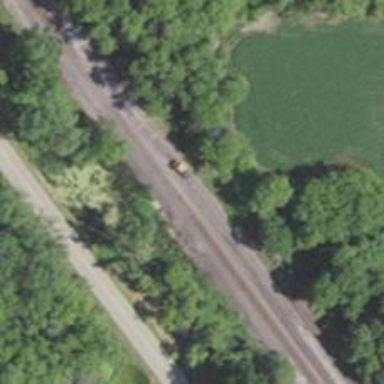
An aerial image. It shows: Railway siding with rails.